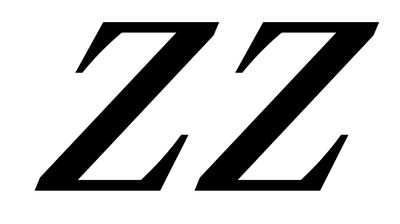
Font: LibreCaslonText-Italic_SemiBold_Italic